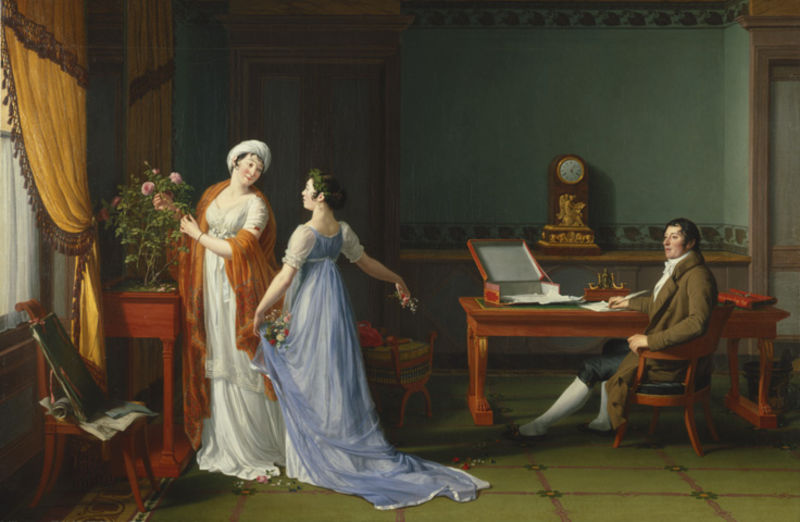
Titel: Der Graf de La Forest mit Frau und Tochter
Künstler: François André Vincent
Standort: Karlsruhe
Institution: Staatliche Kunsthalle Karlsruhe
Schlagwörter: blau, feder, gemälde, mann, weiß, frauen, gelb, grün, menschen, mädchen, blume, blumen, braun, damen, elegant, fenster, frankreich, frau, kleid, kleider, licht, raum, stuhl, stühle, tisch, tür, zeichnung, zimmer, blüten, rose, rosen, rot, schal, tuch, gespräch, malerei, teppich, wand, arme, kleidung, pelz, bild, innenraum, vorhang, öl, interieur, mantel, sessel, sitzend, adel, eltern, familie, kind, klassizismus, mutter, tochter, vater, schön, zart, genre, vase, schleppe, sommer, papier, schrank, schreibtisch, wohnzimmer, genremalerei, russland, lila, violett, türe, romantik, gardine, salon, tapete, vorhänge, dichter, maler, uhr, strauss, überwurf, jungfrau, künstler, schriftsteller, leinwand, kunst, malen, tinte, fries, entspannt, biedermeier, standuhr, brief, schreiben, bürgerlich, mappe, schreiber, tintenfass, sekretär, empire, turban, wertvoll, rosenstock, wiege, schreibfeder, gefühl, federkiel, notizen, menschne, lacke, laptop, kunstwerk, konversation, fentser, blummen, perfekt, salong, schreibtischzimmer